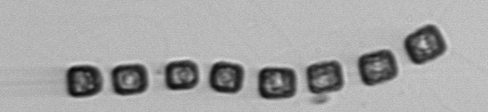
Label: Thalassiosira